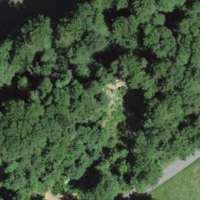
EUNIS habitat code: 41
Species observed at this site:
Acer pseudoplatanus